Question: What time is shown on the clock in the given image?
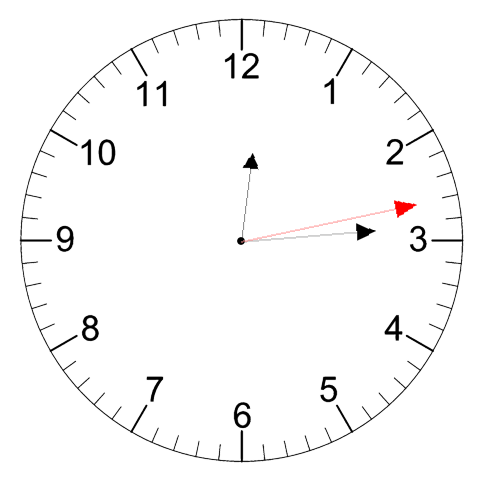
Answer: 12:14:13